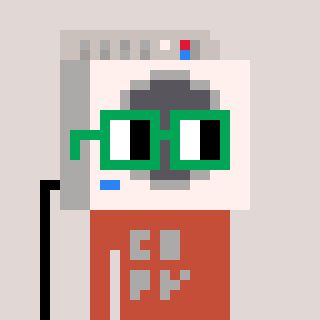
a pixel art character with square green glasses, a washing machine-shaped head and a rust-colored body on a warm background